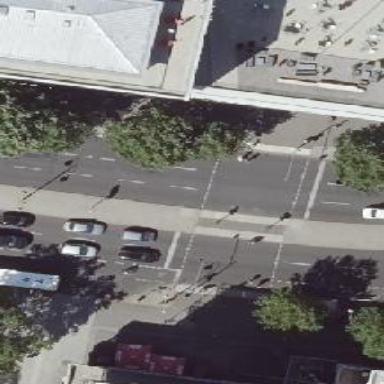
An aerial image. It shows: Asphalt footway with marked crossing equipped with traffic signals.